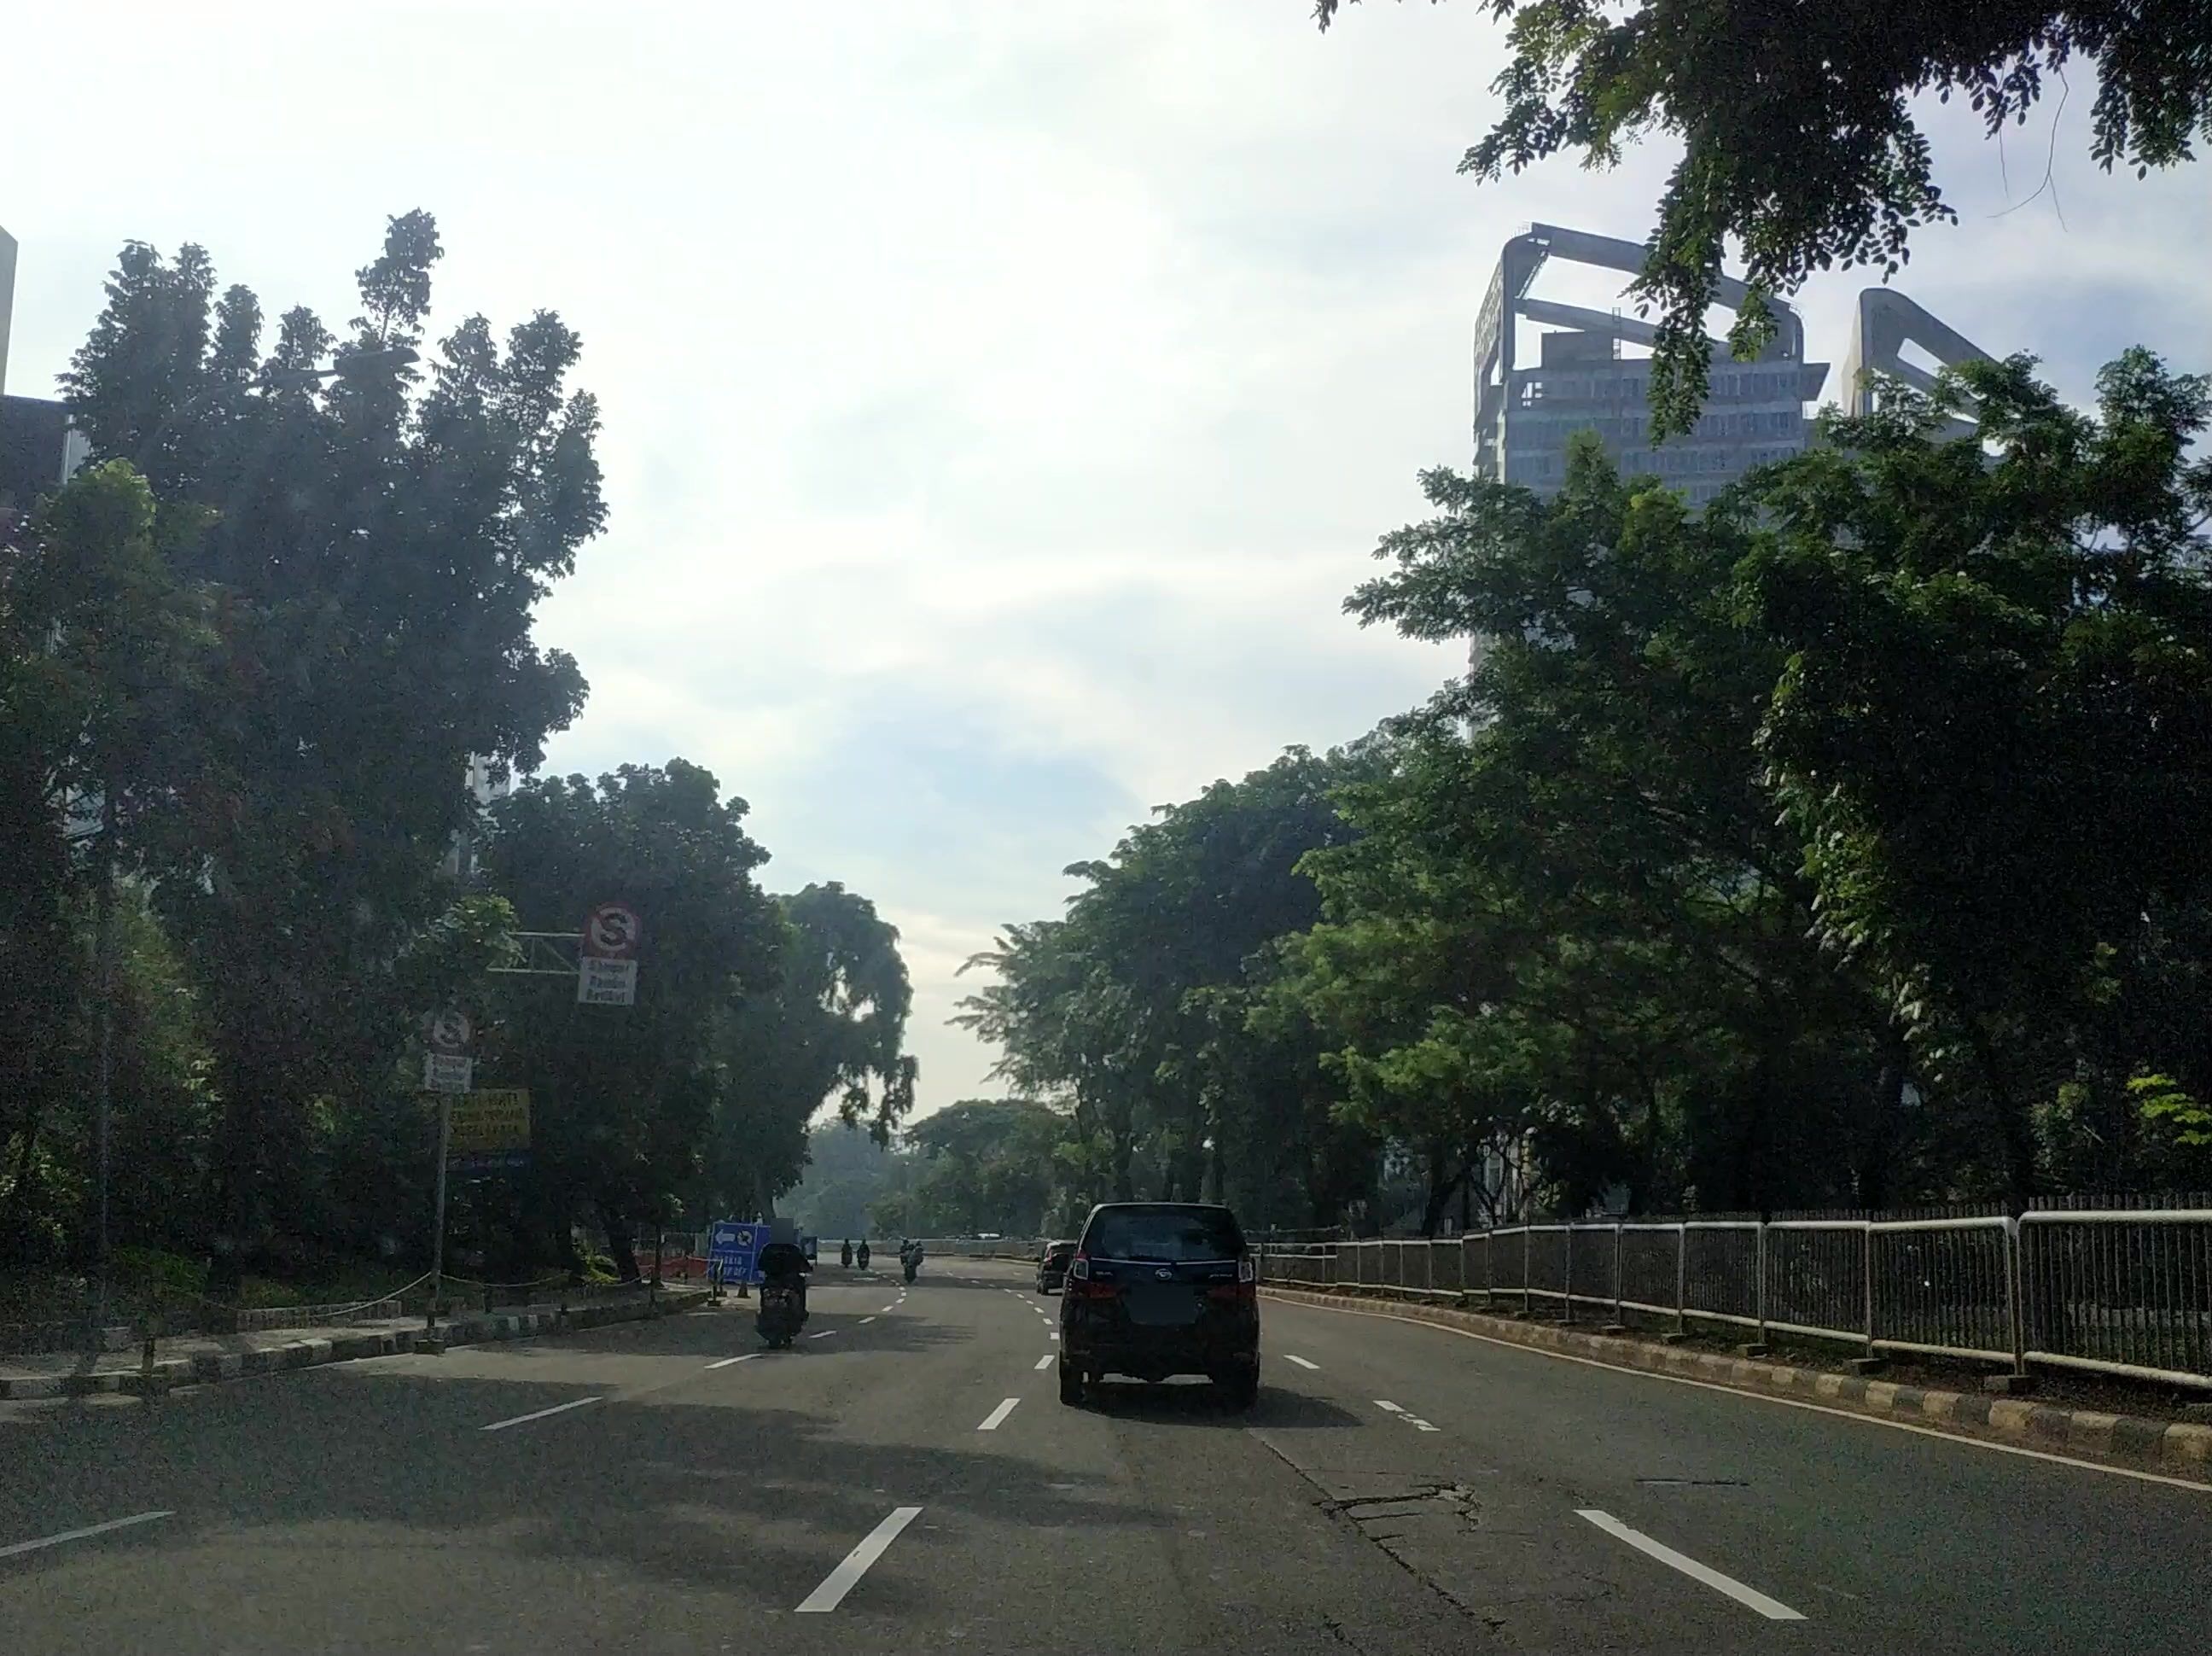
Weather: cloudy
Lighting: day
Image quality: good
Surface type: driving surface
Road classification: service
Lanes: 4
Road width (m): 10
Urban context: urban centre
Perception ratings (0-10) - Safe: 7.21, Lively: 4.16, Beautiful: 9.54, Boring: 3.27, Depressing: 3.82, Wealthy: 4.71